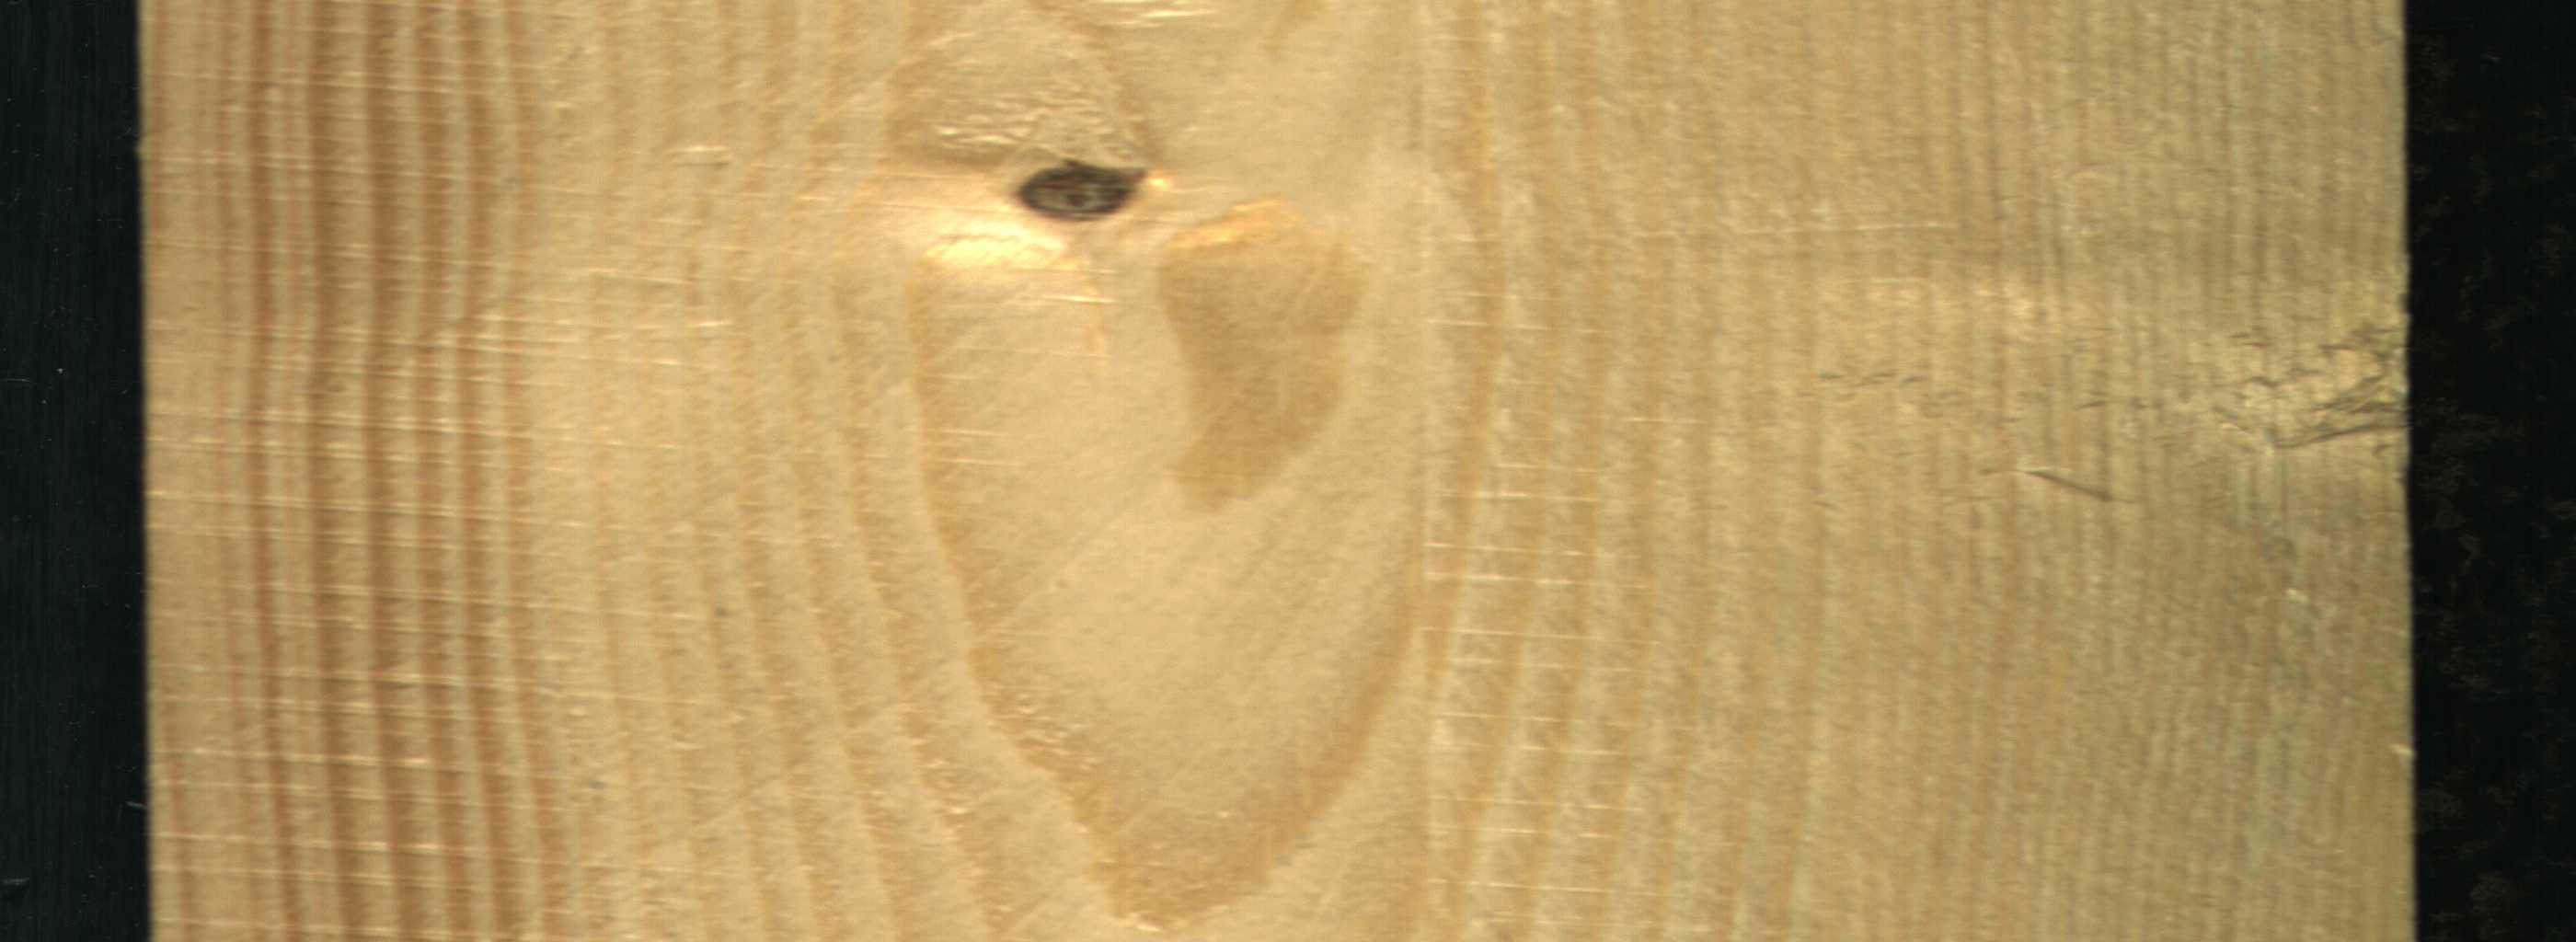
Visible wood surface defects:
Live_Knot